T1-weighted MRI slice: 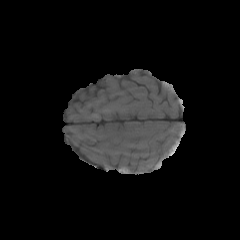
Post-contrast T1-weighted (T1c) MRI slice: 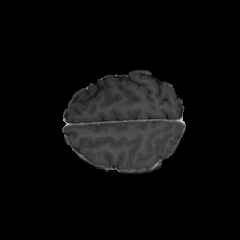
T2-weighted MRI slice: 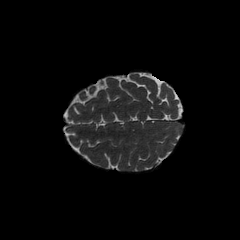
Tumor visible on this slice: no